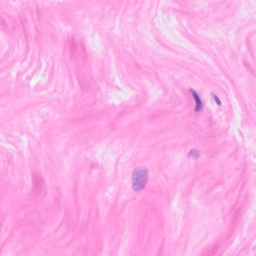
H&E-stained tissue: Breast